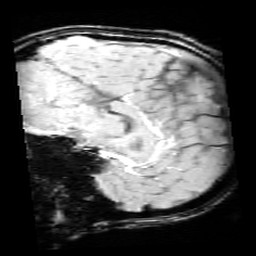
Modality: SWI
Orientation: sagittal
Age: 13
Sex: male
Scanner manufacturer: siemens
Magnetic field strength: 3 T
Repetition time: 0.027 s
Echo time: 0.02 s